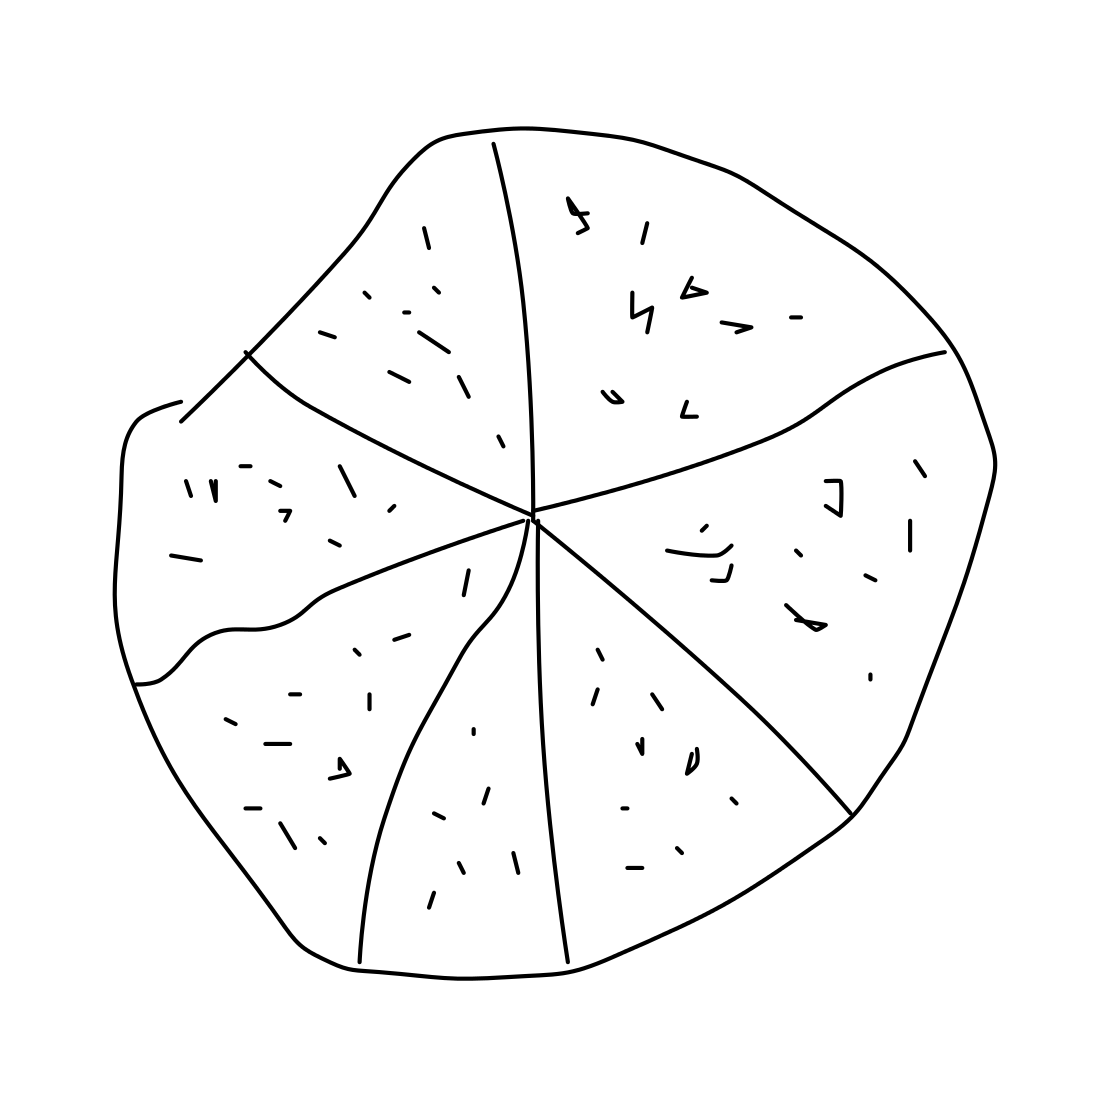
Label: pizza